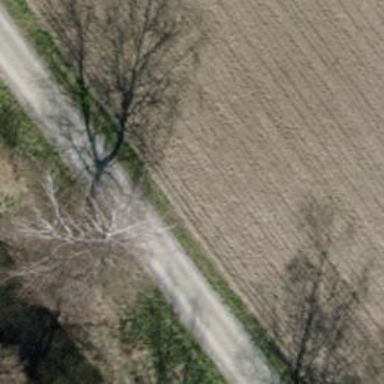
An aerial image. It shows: Track with pebblestone surface. The track type is grade2.